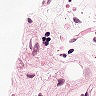
Metastatic tissue present: no